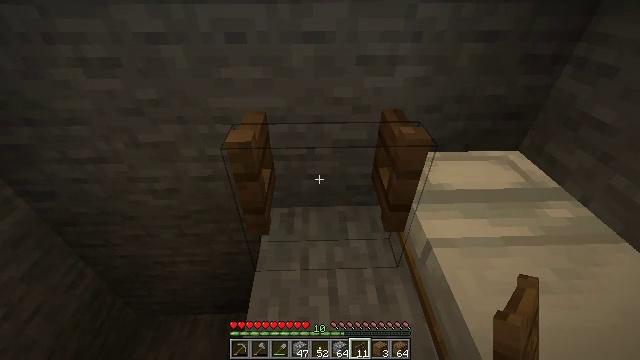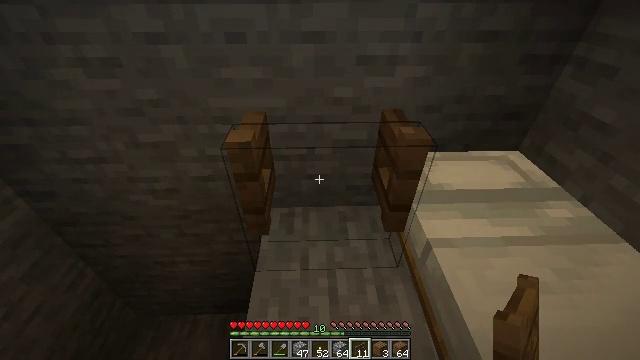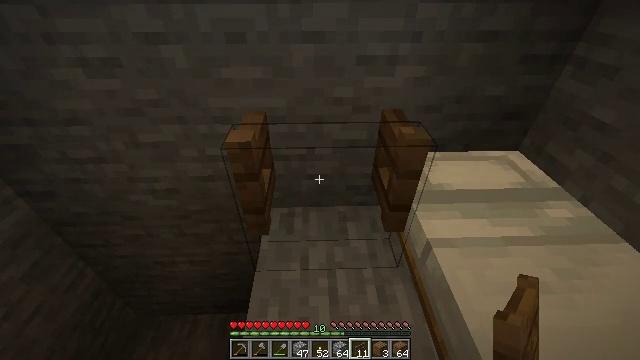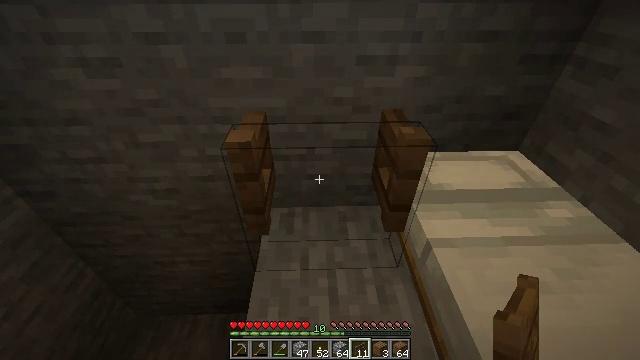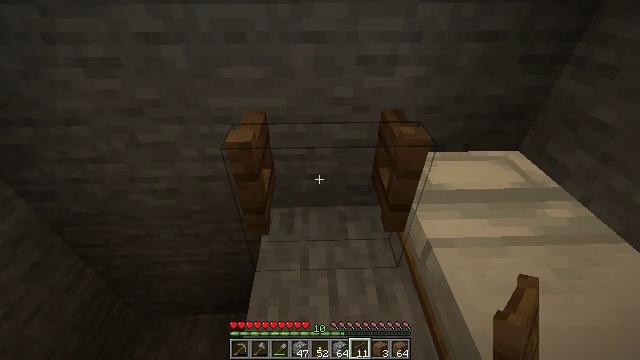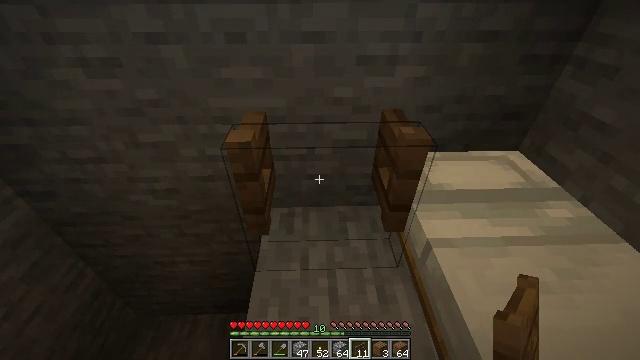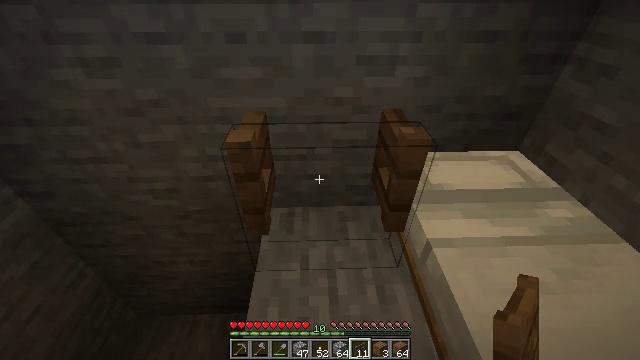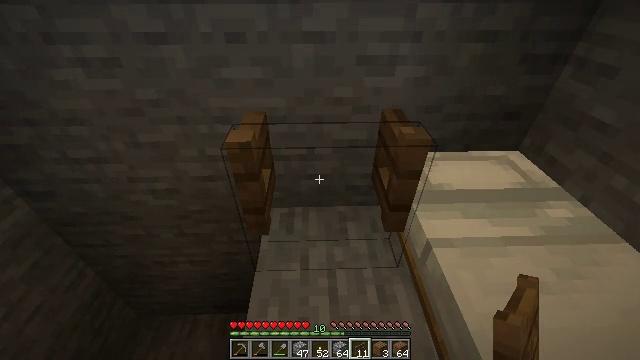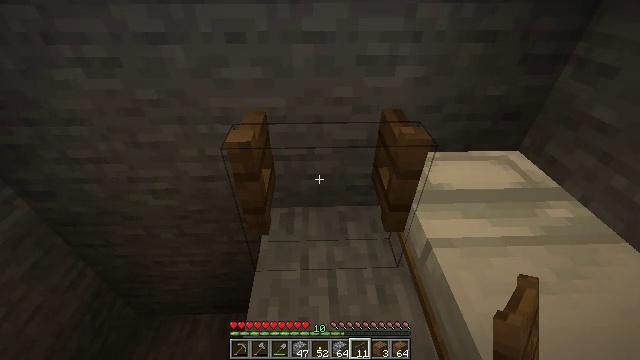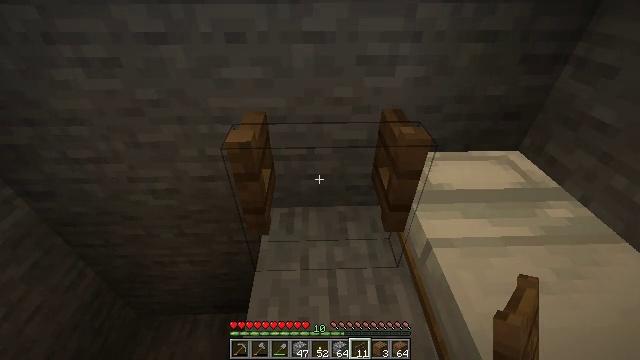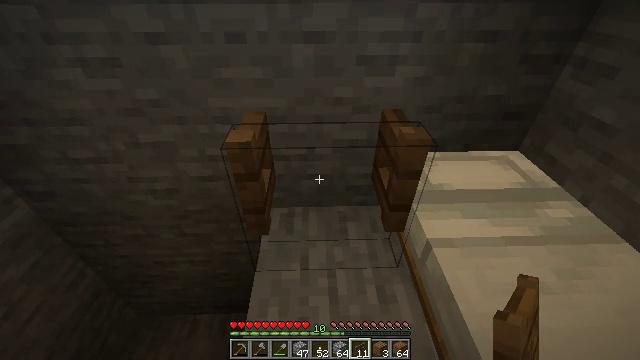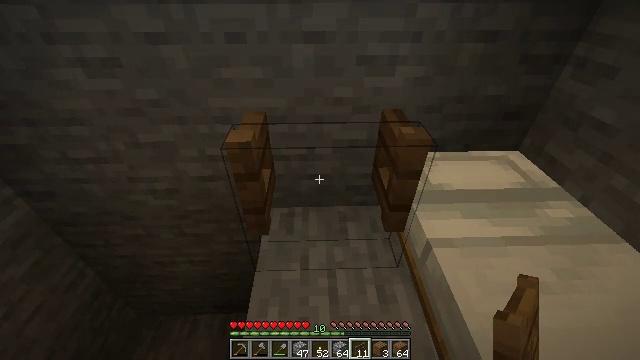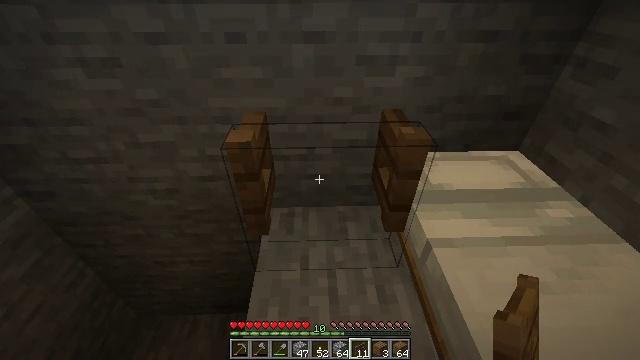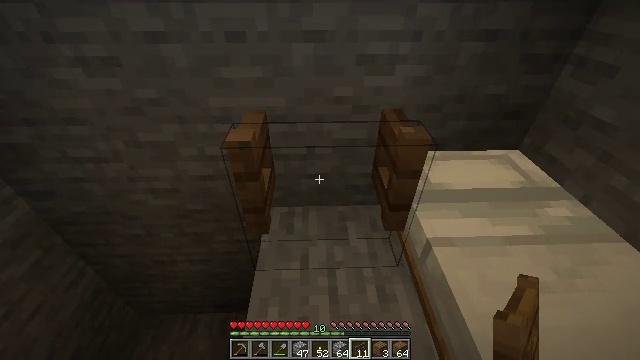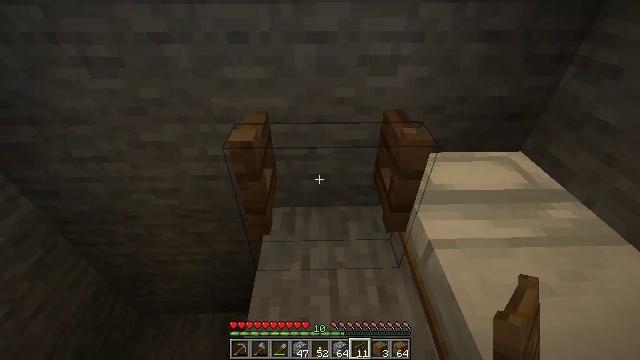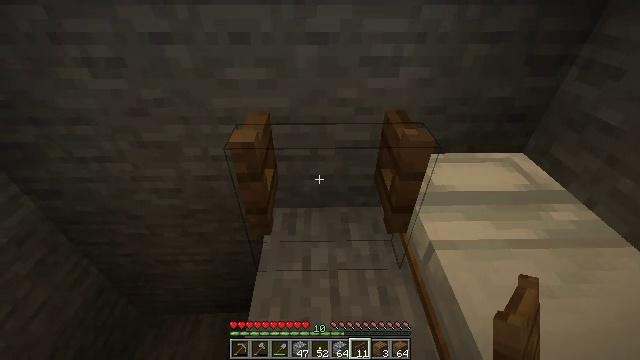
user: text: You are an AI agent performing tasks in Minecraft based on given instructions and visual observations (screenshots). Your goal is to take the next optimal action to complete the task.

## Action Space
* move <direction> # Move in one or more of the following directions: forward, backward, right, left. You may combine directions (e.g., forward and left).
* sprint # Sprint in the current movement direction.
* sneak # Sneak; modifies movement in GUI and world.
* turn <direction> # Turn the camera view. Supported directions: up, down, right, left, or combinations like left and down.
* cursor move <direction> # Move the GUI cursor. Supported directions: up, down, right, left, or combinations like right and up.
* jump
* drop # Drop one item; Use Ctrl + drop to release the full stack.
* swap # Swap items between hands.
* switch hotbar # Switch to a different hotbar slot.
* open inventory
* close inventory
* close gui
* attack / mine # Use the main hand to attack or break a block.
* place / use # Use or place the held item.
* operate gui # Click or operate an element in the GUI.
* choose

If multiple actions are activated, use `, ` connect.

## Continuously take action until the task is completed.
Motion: motion action
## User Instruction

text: Left click on the spruce fence gate to break it.
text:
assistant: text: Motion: no_op
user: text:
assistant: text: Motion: no_op
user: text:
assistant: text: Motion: no_op
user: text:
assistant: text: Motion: no_op
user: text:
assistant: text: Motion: no_op
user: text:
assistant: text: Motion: no_op
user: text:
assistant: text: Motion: no_op
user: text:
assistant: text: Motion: no_op
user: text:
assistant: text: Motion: no_op
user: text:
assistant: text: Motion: no_op
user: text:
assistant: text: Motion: no_op
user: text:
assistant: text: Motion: no_op
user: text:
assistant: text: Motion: no_op
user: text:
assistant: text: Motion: no_op
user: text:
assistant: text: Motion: no_op
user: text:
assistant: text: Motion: no_op
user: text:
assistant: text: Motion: no_op
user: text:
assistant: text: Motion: no_op
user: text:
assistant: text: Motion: no_op
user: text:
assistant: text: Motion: no_op
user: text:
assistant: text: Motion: no_op
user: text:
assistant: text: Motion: no_op
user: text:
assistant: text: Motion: no_op
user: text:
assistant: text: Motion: no_op
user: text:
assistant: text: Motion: no_op
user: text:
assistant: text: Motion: no_op
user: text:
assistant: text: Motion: no_op
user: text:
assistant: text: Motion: no_op
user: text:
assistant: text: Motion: no_op
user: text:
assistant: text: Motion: no_op